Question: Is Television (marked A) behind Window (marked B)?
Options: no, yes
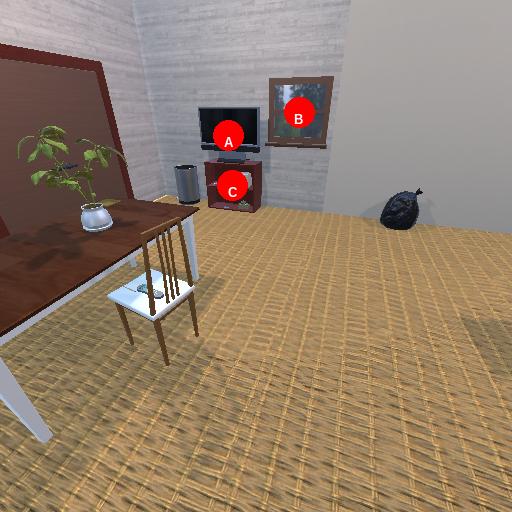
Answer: no